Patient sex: F
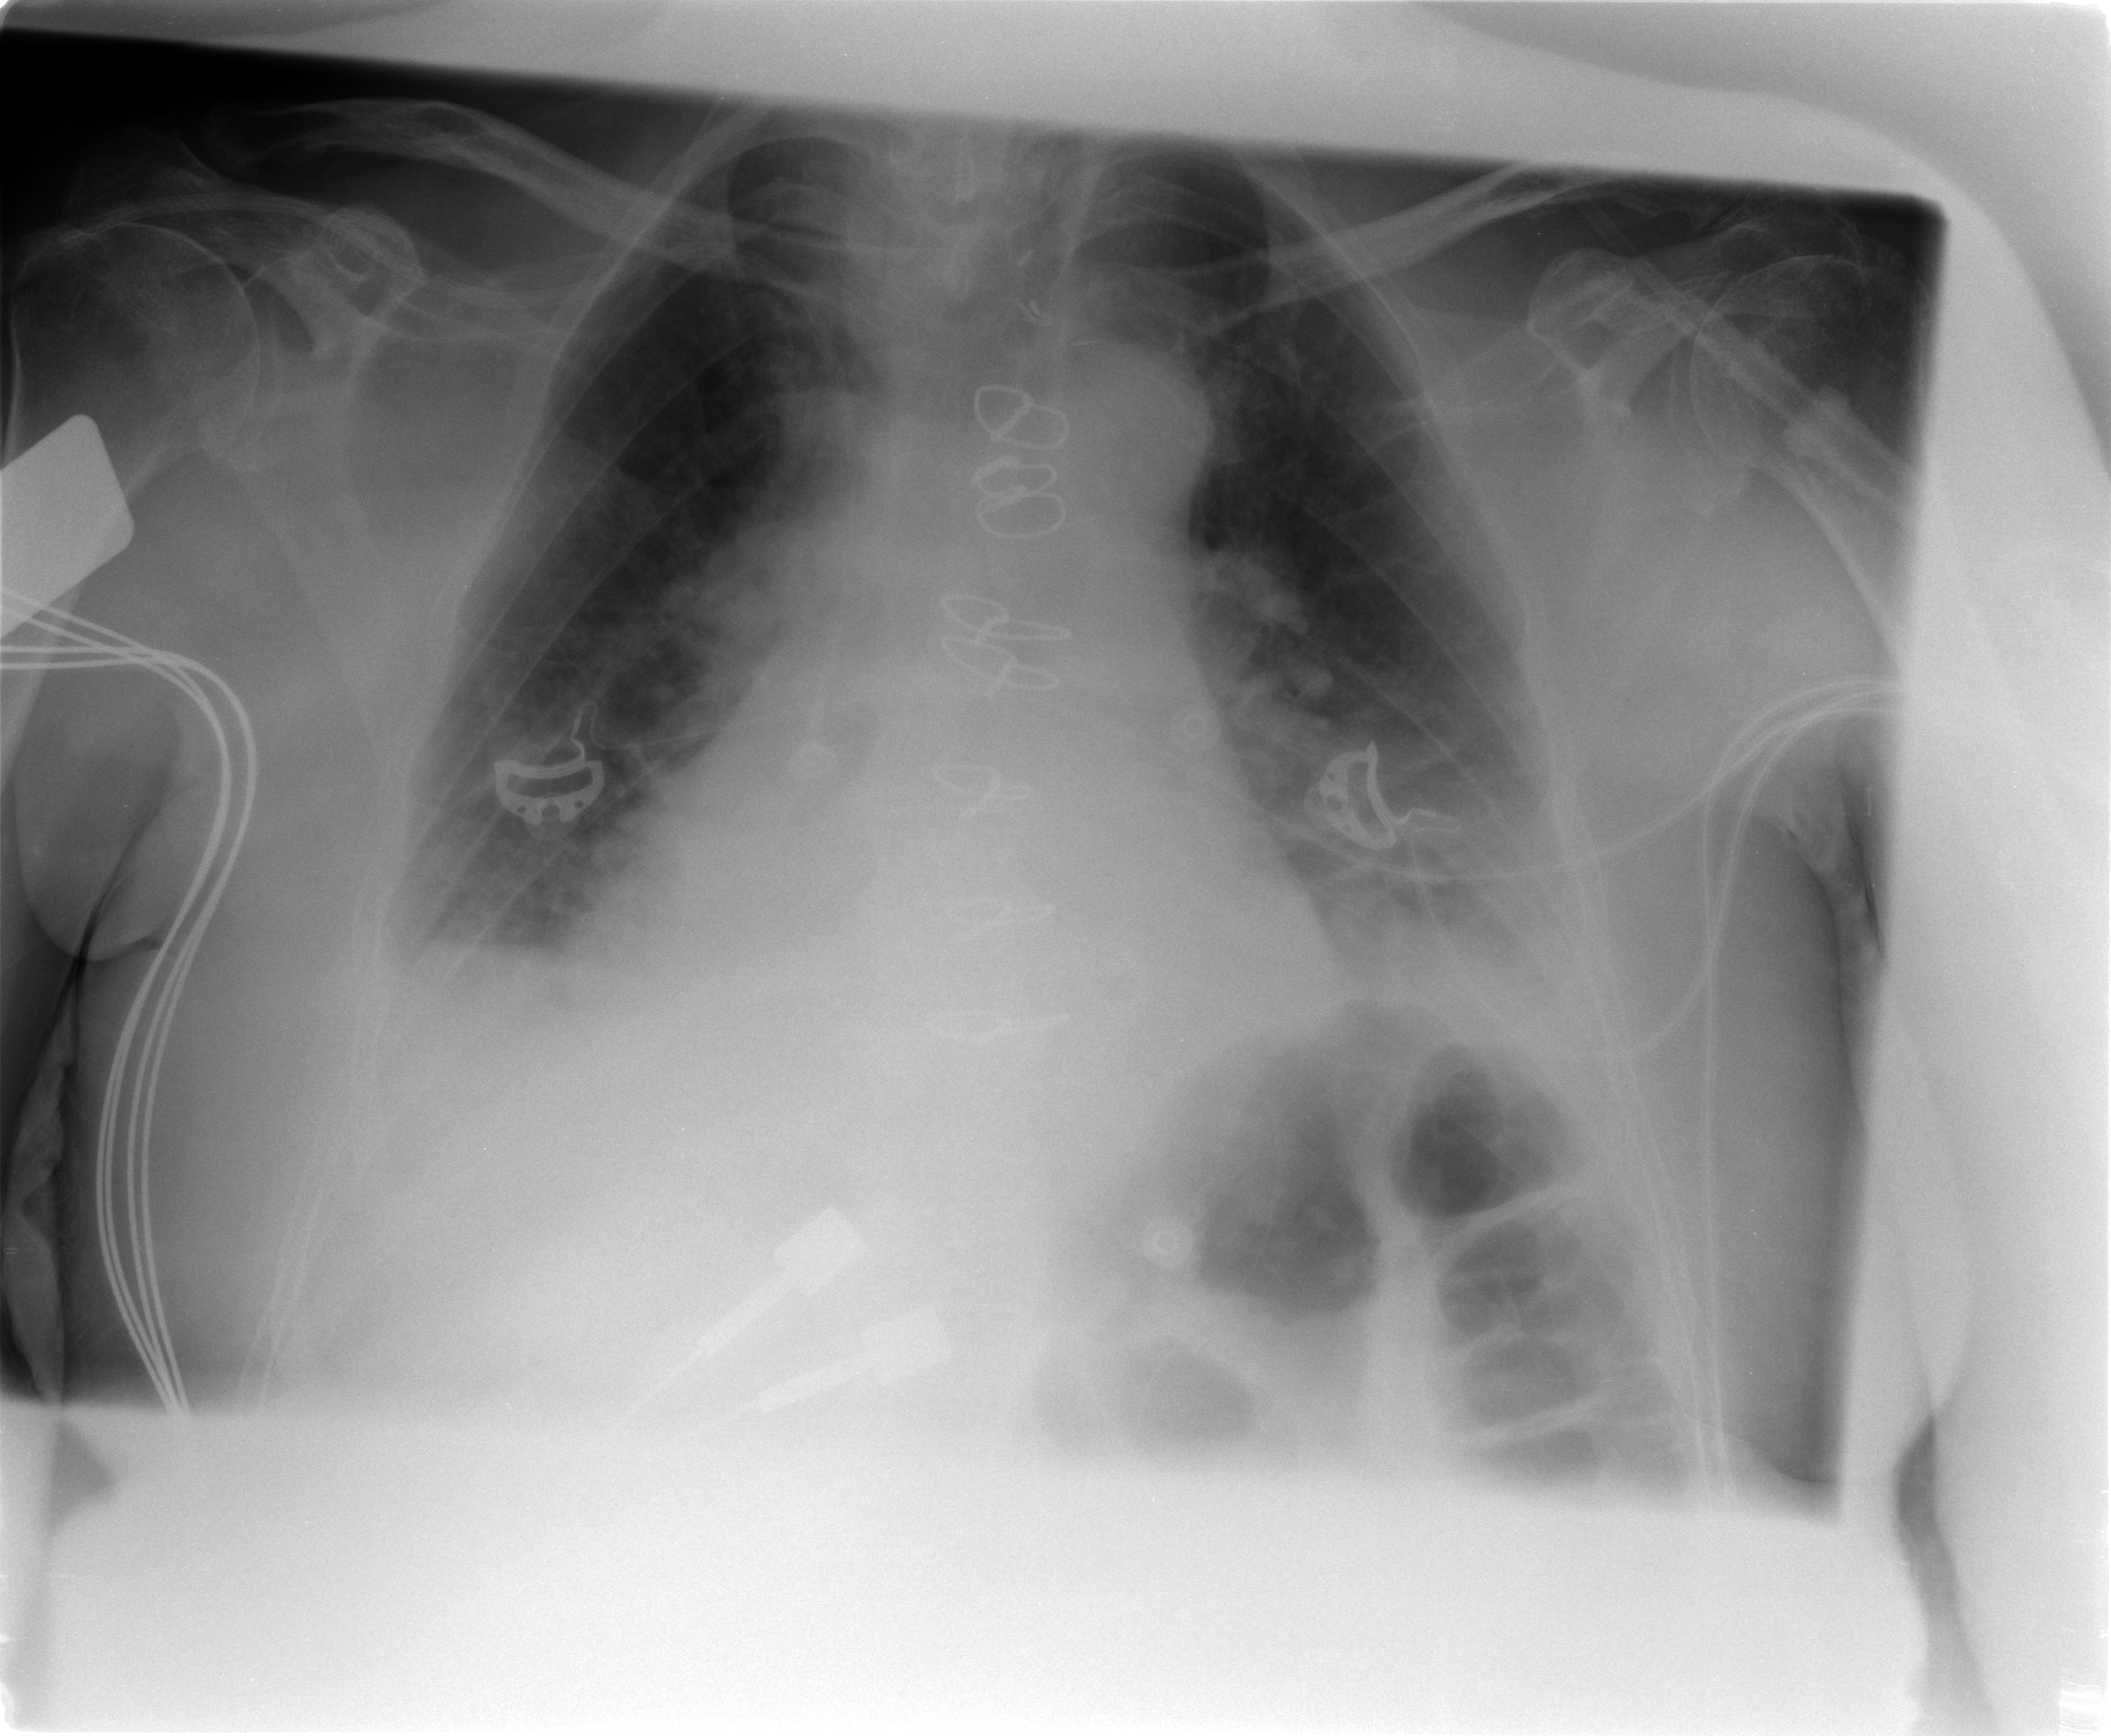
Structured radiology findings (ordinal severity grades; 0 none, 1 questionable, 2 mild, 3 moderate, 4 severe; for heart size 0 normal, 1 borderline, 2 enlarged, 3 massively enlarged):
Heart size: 2
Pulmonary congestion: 3
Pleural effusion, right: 2
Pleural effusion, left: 2
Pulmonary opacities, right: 0
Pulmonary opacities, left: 1
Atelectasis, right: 2
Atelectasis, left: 2